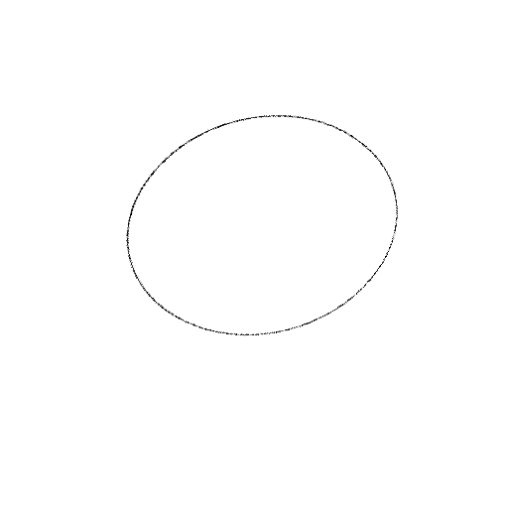
Crossing number: 0